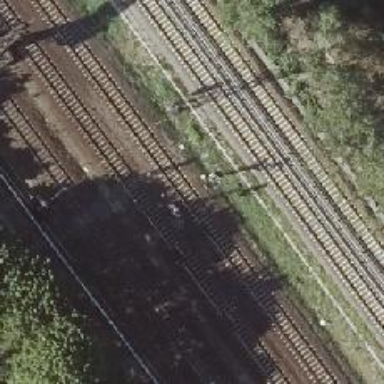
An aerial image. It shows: Railway signal.